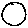
Label: circle